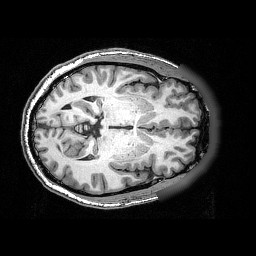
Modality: T1w
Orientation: axial
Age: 52
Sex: male
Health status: ill
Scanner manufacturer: siemens
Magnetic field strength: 3 T
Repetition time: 0.0025 s
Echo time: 0.00336 s